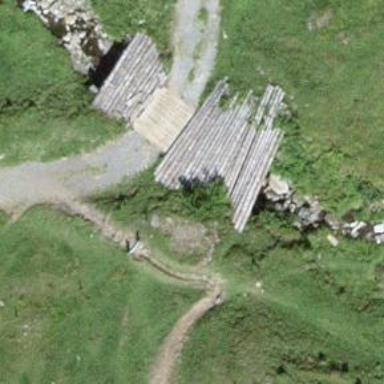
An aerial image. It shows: Track road with grade2 bridge.